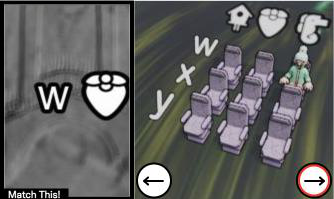
Task: seats
Answer: no